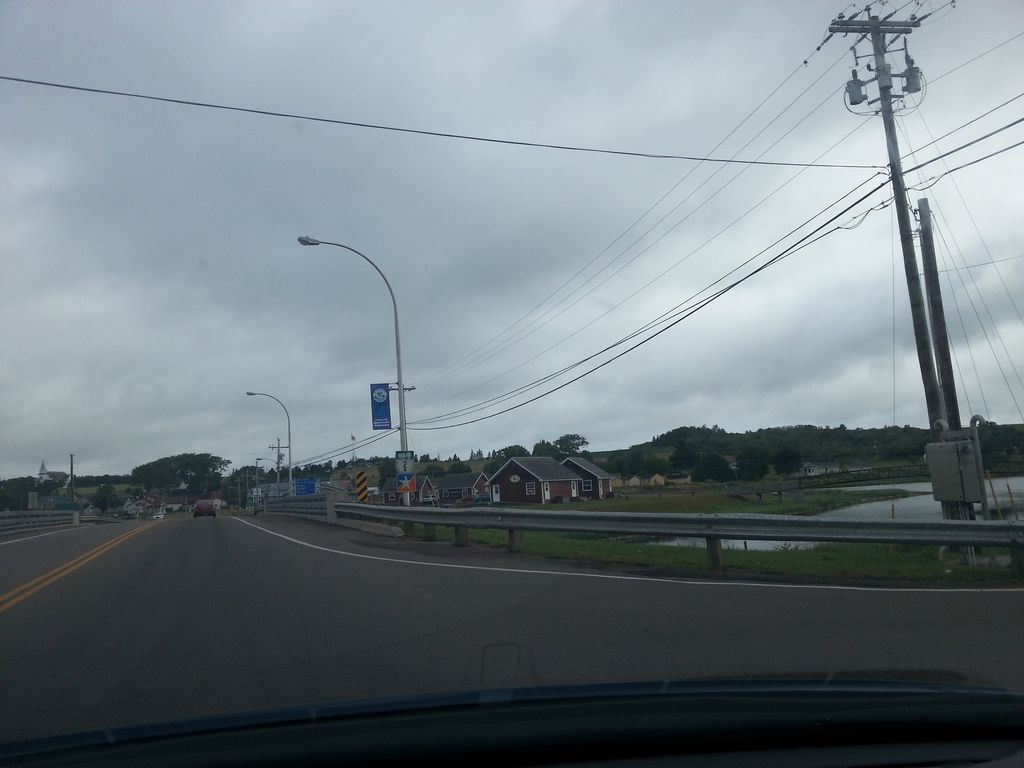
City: charlottetown